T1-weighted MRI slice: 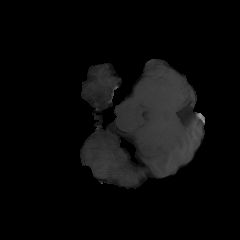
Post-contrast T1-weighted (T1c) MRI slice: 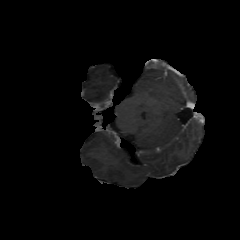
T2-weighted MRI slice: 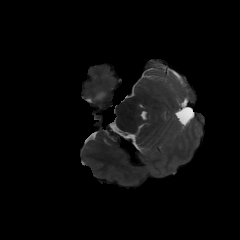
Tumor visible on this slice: no